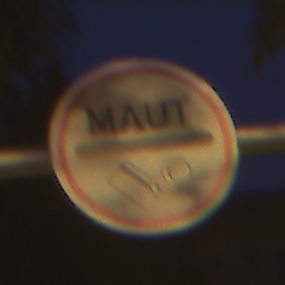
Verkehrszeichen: MautflichtigeStrecke
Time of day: Night
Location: Outdoor (Urban)
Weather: Clear
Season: NotSpecified
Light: Artificial